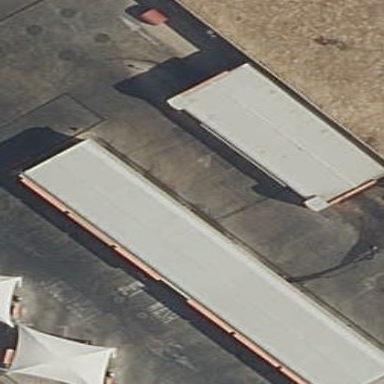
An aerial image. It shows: Car wash facility located under roof.